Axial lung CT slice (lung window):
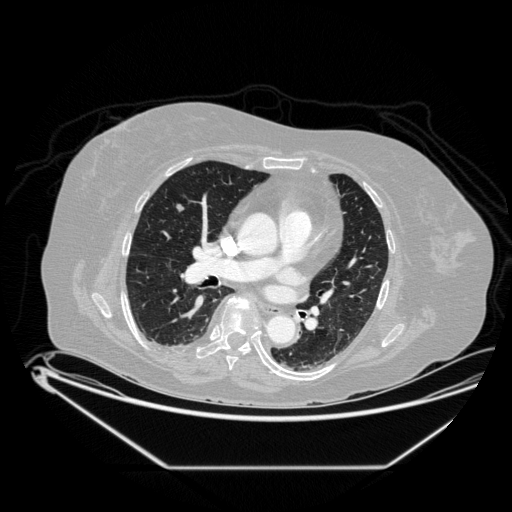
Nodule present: yes
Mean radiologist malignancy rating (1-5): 3